Question: '''
from tkinter import *
class HHRG:
def __init__(self, root):
self.root = root
self.RnReg = 50
self.RnResump = 80
self.RnCert = 80
self.RnDC = 70
self.RnSOC = 90
self.LvnReg = 40
self.LvnOut = 35
self.Hha = 25
self.Pt = 75
self.Ot = 75
self.St = 75
self.HHRGValue = IntVar()
self.RnRegValue = IntVar()
self.RnResumpValue = IntVar()
self.RnCertValue = IntVar()
self.RnDCValue = IntVar()
self.RnSOCValue = IntVar()
self.LvnRegValue = IntVar()
self.LvnOutValue = IntVar()
self.HhaValue = IntVar()
self.PtValue = IntVar()
self.OtValue = IntVar()
self.StValue = IntVar()
###LABELS###
self.HHRGLabel = Label(self.root, text="HHRG")
self.RnRegLabel = Label(self.root, text="Regular Rn Visits")
self.RnResumpLabel = Label(self.root, text="Rn Resumption Visits")
self.RnCertLabel = Label(self.root, text="Rn recertification Visits")
self.RnDCLabel = Label(self.root, text="Rn D/C Visits")
self.RnSOCLabel = Label(self.root, text="Rn SOC Visits")
self.LvnRegLabel = Label(self.root, text="Regular Lvn Visits")
self.LvnOutLabel = Label(self.root, text="Lvn Outlier Visits")
self.HhaLabel = Label(self.root, text="HHA visits")
self.PtLabel = Label(self.root, text="Pt Visits")
self.OtLabel = Label(self.root, text="Ot Visits")
self.StLabel = Label(self.root, text="St Visits")
self.TotalLabel = Label(self.root, text="Net Total")
###ENTRY BOXES###
self.HHRGEntry = Entry(self.root, textvariable=self.HHRGValue)
self.RnRegEntry = Entry(self.root, textvariable=self.RnRegValue)
self.RnResumpEntry = Entry(self.root, textvariable=self.RnResumpValue)
self.RnCertEntry = Entry(self.root, textvariable=self.RnCertValue)
self.RnDCEntry = Entry(self.root, textvariable=self.RnDCValue)
self.RnSOCEntry = Entry(self.root, textvariable=self.RnSOCValue)
self.LvnRegEntry = Entry(self.root, textvariable=self.LvnRegValue)
self.LvnOutEntry = Entry(self.root, textvariable=self.LvnOutValue)
self.HhaEntry = Entry(self.root, textvariable=self.HhaValue)
self.PtEntry = Entry(self.root, textvariable=self.PtValue)
self.OtEntry = Entry(self.root, textvariable=self.OtValue)
self.StEntry = Entry(self.root, textvariable=self.StValue)
self.TotalEntry = Text(root, height=2, width=10)
self.clearButton = Button(root, text="Clear")
self.clearButton.bind("<Button-1>", self.clear)
self.calculatebutton = Button(root, text="Calculate", width=10)
self.calculatebutton.bind("<Button-1>", self.clear)
self.calculatebutton.bind("<Button-1>", self.calculate)
####LABEL GRIDS###
self.HHRGLabel.grid(row=0, column=0)
self.RnRegLabel.grid(row=1, column=0)
self.RnResumpLabel.grid(row=2, column=0)
self.RnCertLabel.grid(row=3, column=0)
self.RnDCLabel.grid(row=4, column=0)
self.RnSOCLabel.grid(row=5, column=0)
self.LvnRegLabel.grid(row=6, column=0)
self.LvnOutLabel.grid(row=7, column=0)
self.HhaLabel.grid(row=8, column=0)
self.PtLabel.grid(row=9, column=0)
self.OtLabel.grid(row=10, column=0)
self.StLabel.grid(row=11, column=0)
self.TotalLabel.grid(row=12, column=0)
###ENTRY GRIDS###
self.HHRGEntry.grid(row=0, column=1)
self.RnRegEntry.grid(row=1, column=1)
self.RnResumpEntry.grid(row=2, column=1)
self.RnCertEntry.grid(row=3, column=1)
self.RnDCEntry.grid(row=4, column=1)
self.RnSOCEntry.grid(row=5, column=1)
self.LvnRegEntry.grid(row=6, column=1)
self.LvnOutEntry.grid(row=7, column=1)
self.HhaEntry.grid(row=8, column=1)
self.PtEntry.grid(row=9, column=1)
self.OtEntry.grid(row=10, column=1)
self.StEntry.grid(row=11, column=1)
self.TotalEntry.grid(row=12, column=1)
self.calculatebutton.grid(columnspan=2, pady=10)
self.clearButton.grid(row=13, column=1)
def calculate(self, event):
values = [(self.RnRegValue.get() * self.RnReg),
(self.RnResumpValue.get() * self.RnResump),
(self.RnCertValue.get() * self.RnCert),
(self.RnDCValue.get() * self.RnDC),
(self.RnSOCValue.get() * self.RnSOC),
(self.LvnRegValue.get() * self.LvnReg),
(self.LvnOutValue.get() * self.LvnOut),
(self.HhaValue.get() * self.Hha),
(self.PtValue.get() * self.Pt),
(self.OtValue.get() * self.Ot),
(self.StValue.get() * self.St)]
self.total = 0
for i in values:
self.total += i
result = self.HHRGValue.get() - self.total
self.TotalEntry.insert(END, result)
def clear(self, event):
self.TotalEntry.delete("1.0", END)
root = Tk()
a = HHRG(root)
root.mainloop()
'''
So i've got this modified calculator of mine and the problem with it is everytime you calculate. it returns outputs as desired but if you click it twice
it'll duplicate

I tried binding the 'self.calculatebutton' to my 'clear()' method but it wouldn't prevent the duplication of the results
my question is. How can we make it calculate the desired output but wipe the previous output at the same time to prevent duplicates? so if someone presses the calculate button multiple times it'll only output one total not multiple ones like the picture above
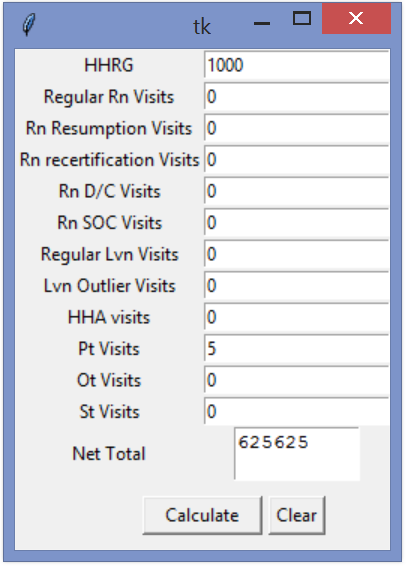
Answer: A simple fix could be to just call your 'clear' method in your 'calculate' method, before inserting the text into your 'TotalEntry' text widget.
Try this:
'''
def calculate(self,event):
values = [(self.RnRegValue.get() * self.RnReg),
(self.RnResumpValue.get() * self.RnResump),
(self.RnCertValue.get() * self.RnCert),
(self.RnDCValue.get() * self.RnDC),
(self.RnSOCValue.get() * self.RnSOC),
(self.LvnRegValue.get() * self.LvnReg),
(self.LvnOutValue.get() * self.LvnOut),
(self.HhaValue.get() * self.Hha),
(self.PtValue.get() * self.Pt),
(self.OtValue.get() * self.Ot),
(self.StValue.get() * self.St)]
self.total = 0
for i in values:
self.total += i
result = self.HHRGValue.get() - self.total
self.clear(event)
self.TotalEntry.insert(END,result)
'''